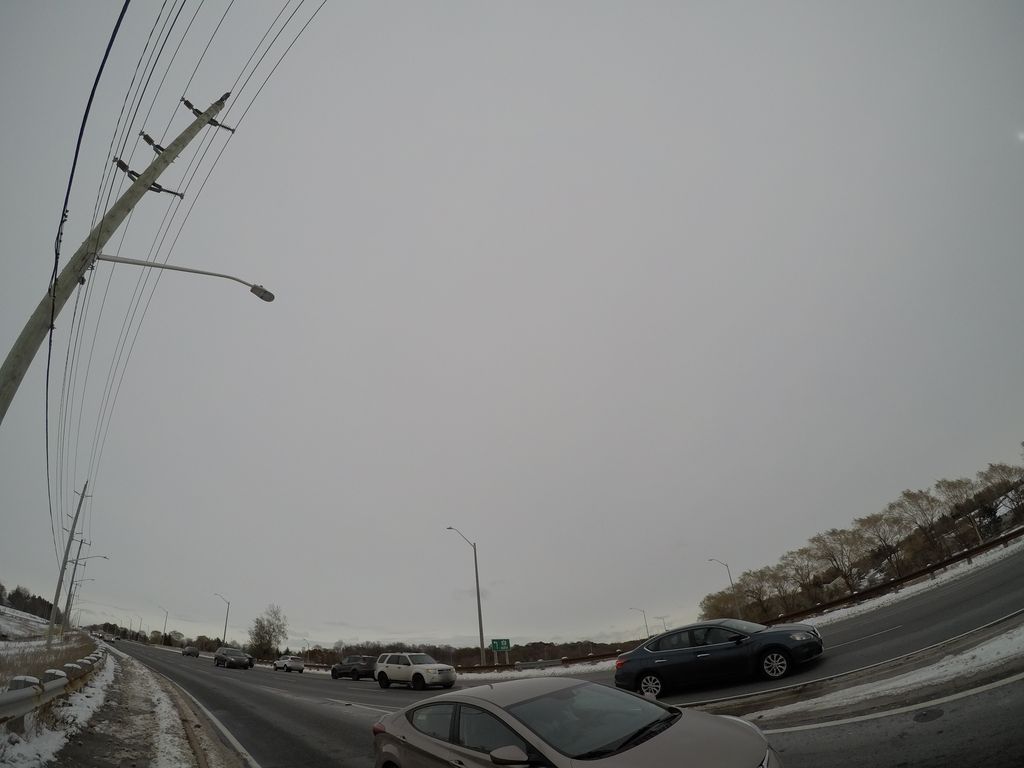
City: kitchener-waterloo